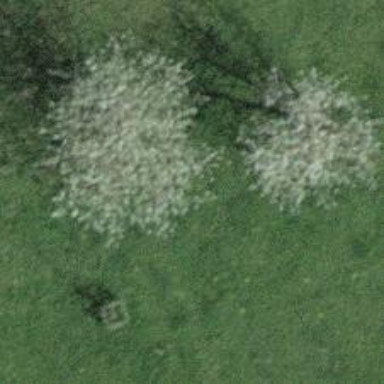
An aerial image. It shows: Single tag "natural: tree."